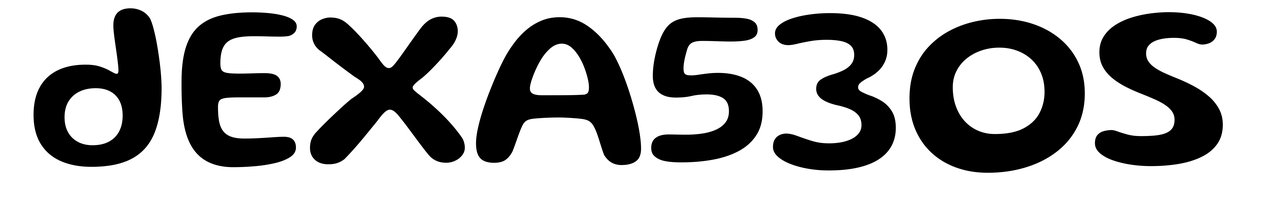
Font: Gluten_Medium